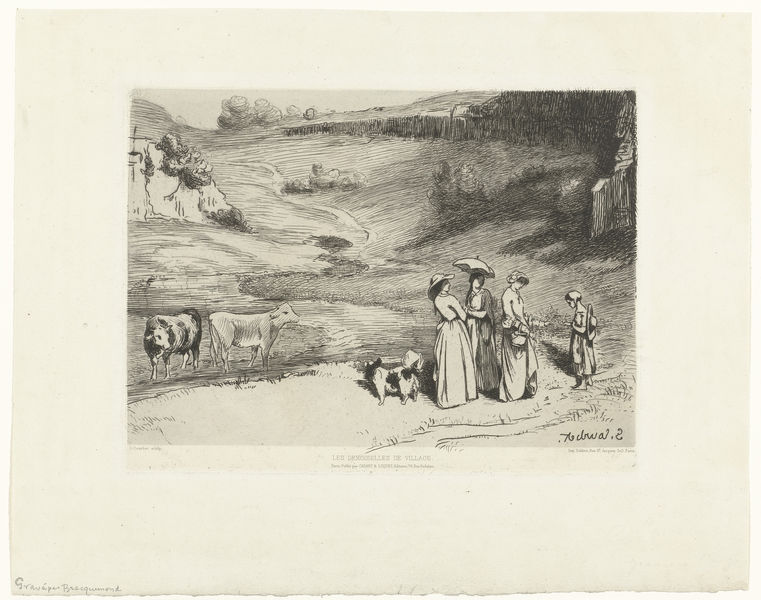
Titel: Jonge vrouwen geven herderin geld in heuvellandschap
Künstler: Félix Bracquemond
Standort: Amsterdam
Institution: Rijksmuseum
Schlagwörter: fluss, frauen, landschaft, hüte, hund, sonnenschirm, bach, kühe, druck, radierung, hirte, heerde